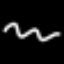
Label: squiggle